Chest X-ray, PA view. Patient: 45 years old, sex M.
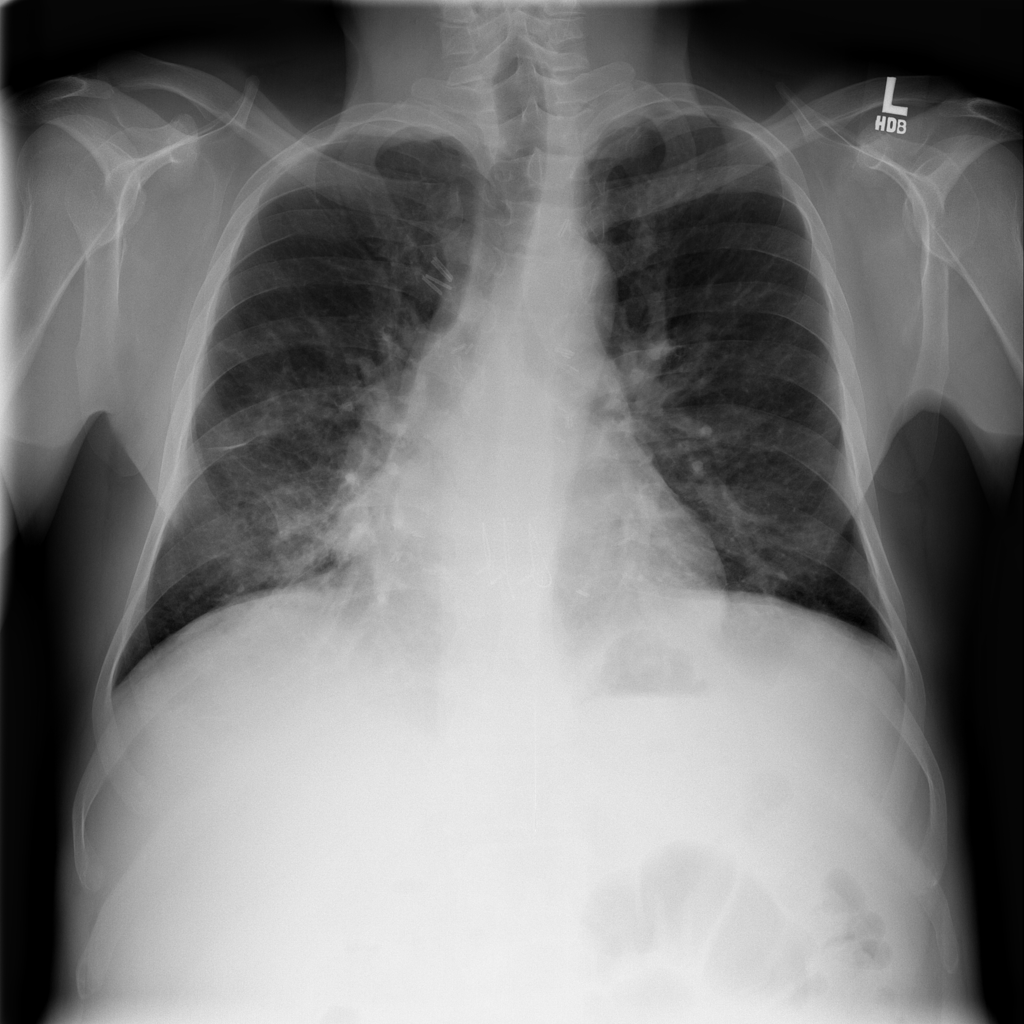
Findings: Atelectasis, Infiltration